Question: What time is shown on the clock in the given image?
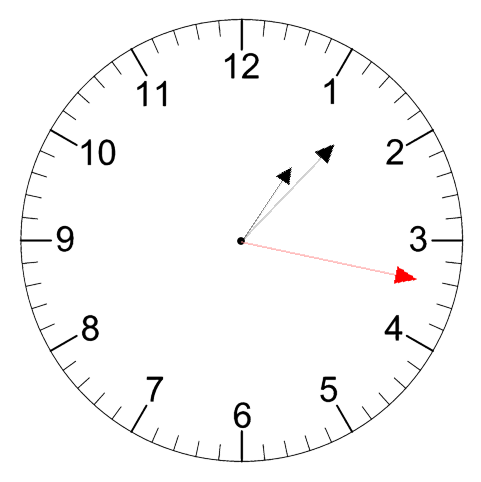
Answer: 01:07:17